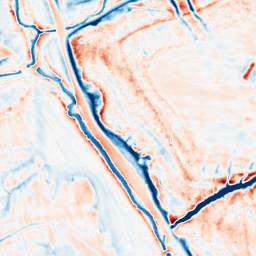
Category: edge_preserving
Decomposition family: anisotropic_diffusion
Decomposition parameters: iterations: 50
kappa: 30
gamma: 0.2
Upsampling method: linear_exact
Upsampling parameters: scale: 2
Upsampling scale: 2